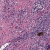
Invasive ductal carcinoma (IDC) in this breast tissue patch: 0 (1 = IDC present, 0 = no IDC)